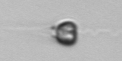
Label: Apedinella